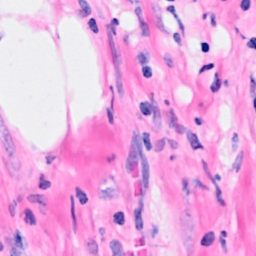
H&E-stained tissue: Breast